Field crop: tomato
Growth stage: 2
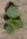
Species: solanum